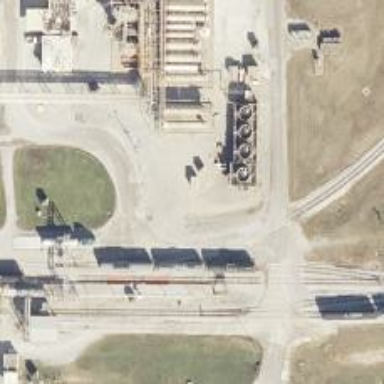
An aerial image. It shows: Rail spur service.